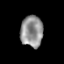
Tissue: prostate
Cell type: T cells
Senescence score: 0.3204
Nuclear area (px): 684
Mean DAPI intensity: 146.732